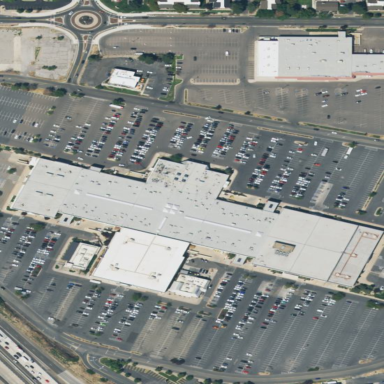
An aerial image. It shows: Retail area.